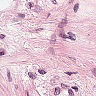
Metastatic tissue present: no